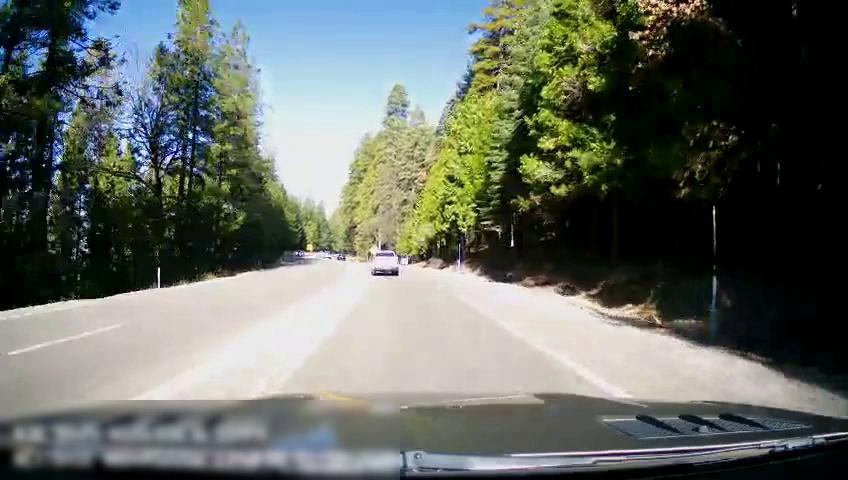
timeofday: Day
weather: Sunny
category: Drivable Space
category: Vehicles | Truck
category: Lanes | Alternate Lane
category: Lanes | Opposite Lane
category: Traffic | Signs